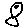
Label: fish